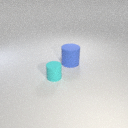
large blue rubber cylinder to the right of small cyan rubber cylinder